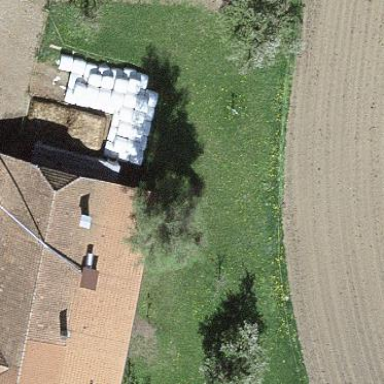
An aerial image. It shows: Barn.